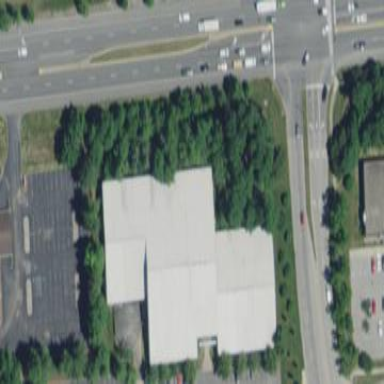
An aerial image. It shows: Fitness center building.